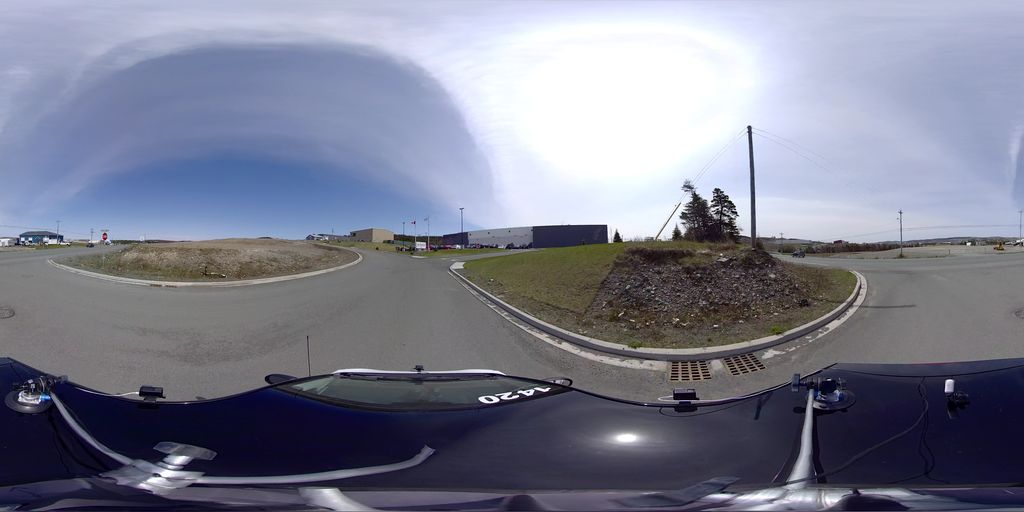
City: st_johns